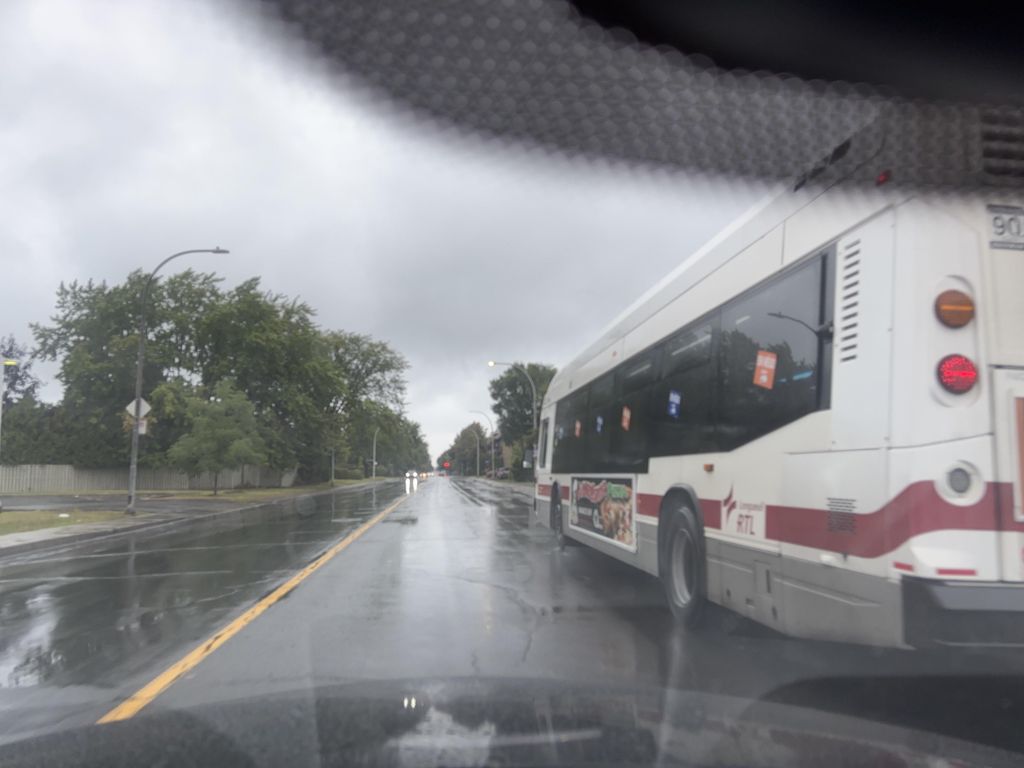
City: montreal